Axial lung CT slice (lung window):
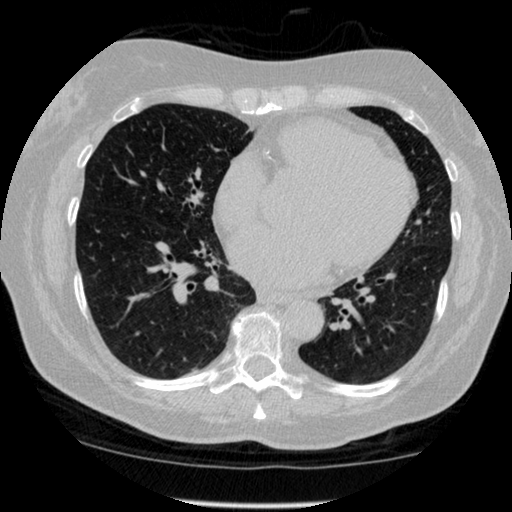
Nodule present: no